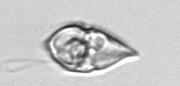
Label: Gyrodinium